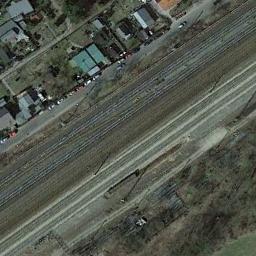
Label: railway